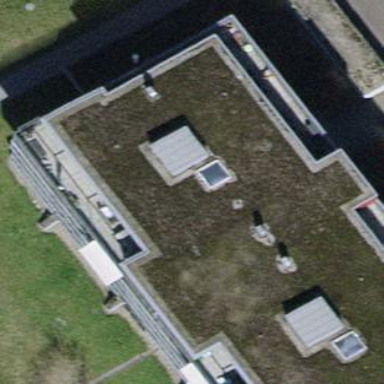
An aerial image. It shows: Apartment building with flat roof.